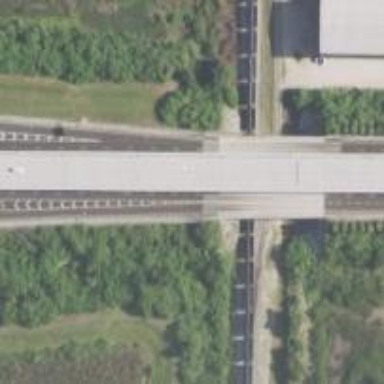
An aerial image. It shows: Bridge on motorway link with diamond junction.